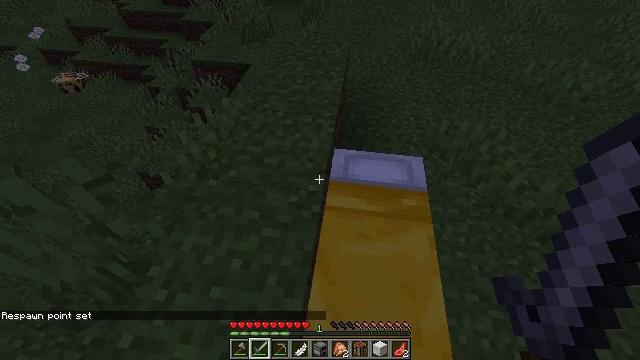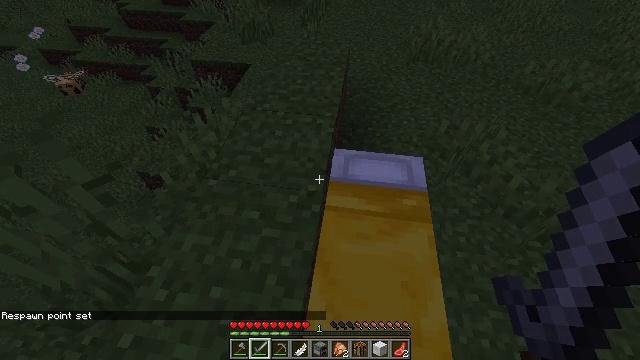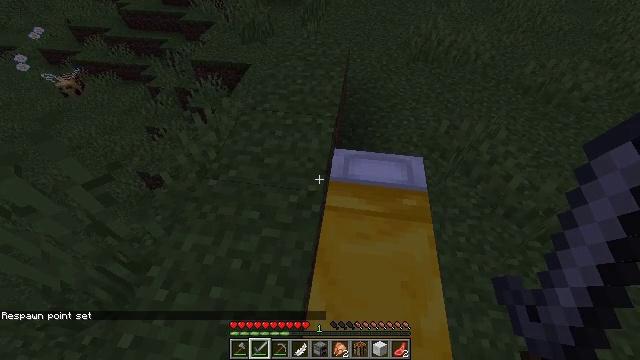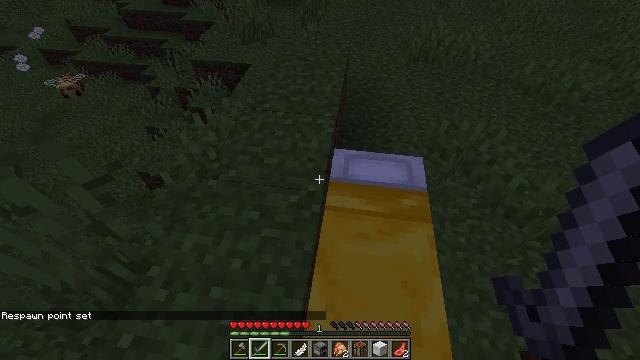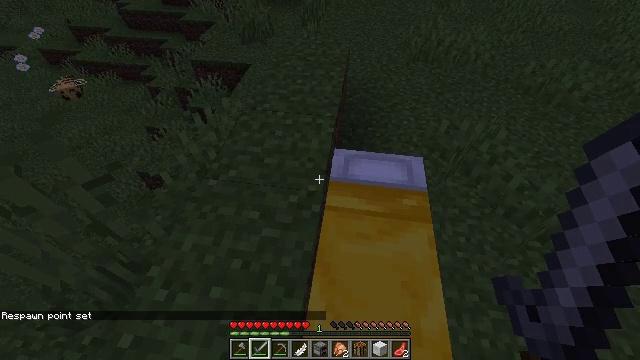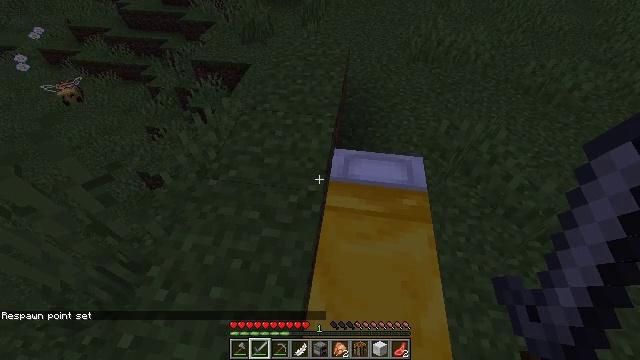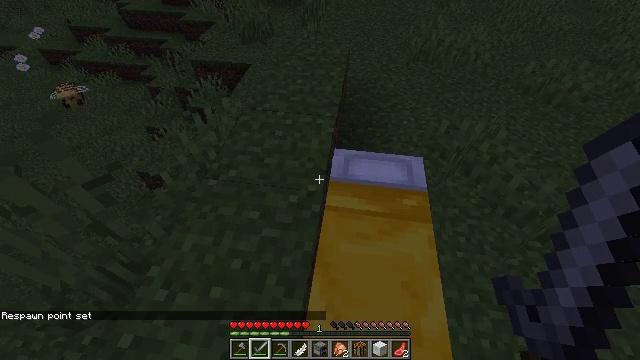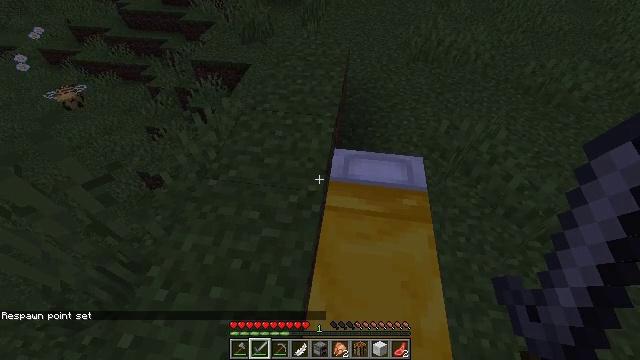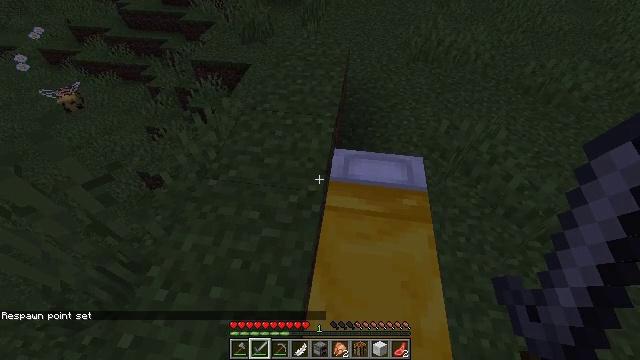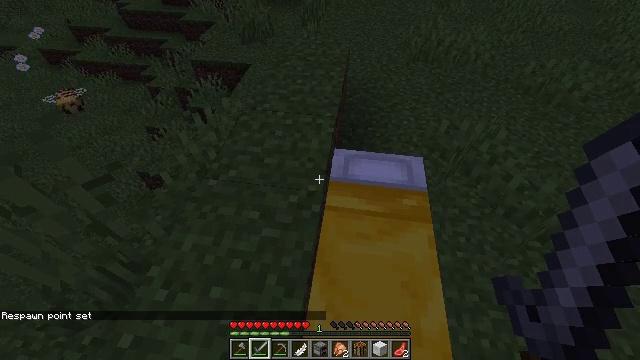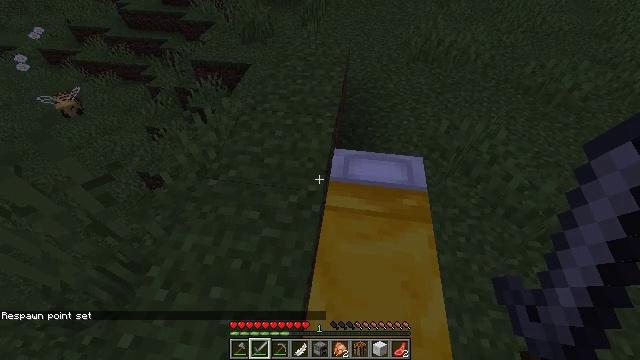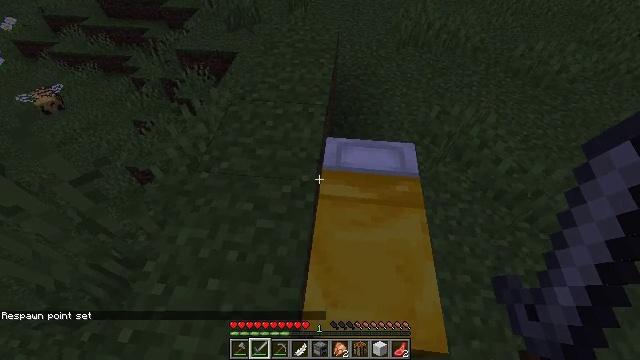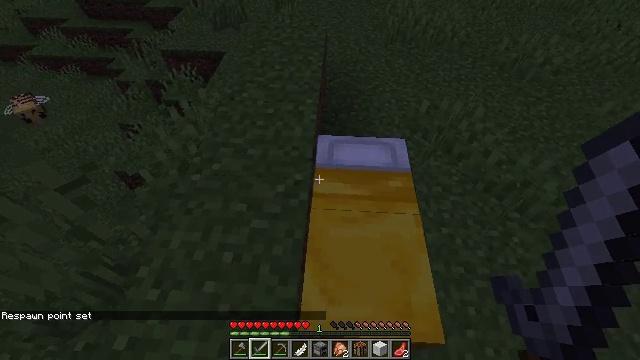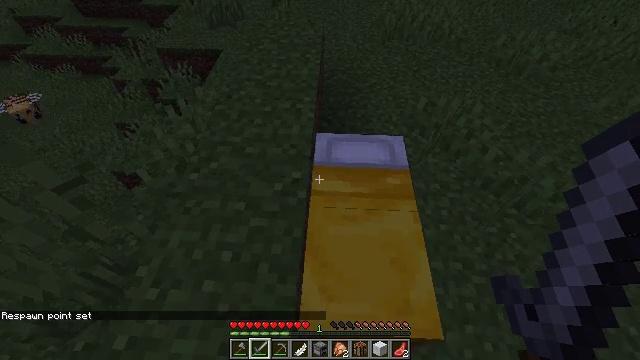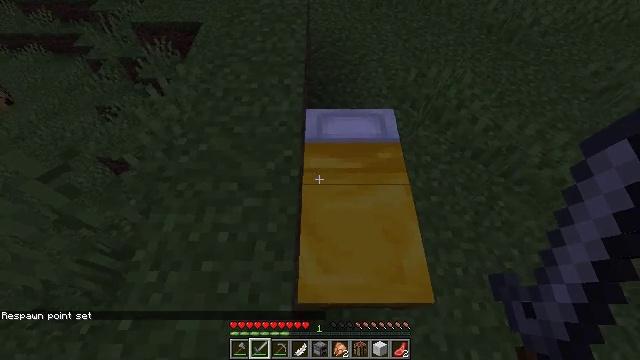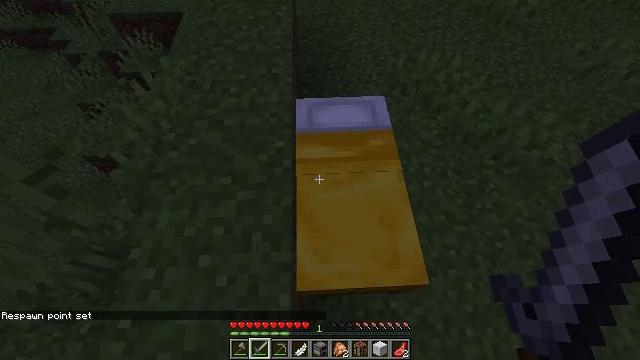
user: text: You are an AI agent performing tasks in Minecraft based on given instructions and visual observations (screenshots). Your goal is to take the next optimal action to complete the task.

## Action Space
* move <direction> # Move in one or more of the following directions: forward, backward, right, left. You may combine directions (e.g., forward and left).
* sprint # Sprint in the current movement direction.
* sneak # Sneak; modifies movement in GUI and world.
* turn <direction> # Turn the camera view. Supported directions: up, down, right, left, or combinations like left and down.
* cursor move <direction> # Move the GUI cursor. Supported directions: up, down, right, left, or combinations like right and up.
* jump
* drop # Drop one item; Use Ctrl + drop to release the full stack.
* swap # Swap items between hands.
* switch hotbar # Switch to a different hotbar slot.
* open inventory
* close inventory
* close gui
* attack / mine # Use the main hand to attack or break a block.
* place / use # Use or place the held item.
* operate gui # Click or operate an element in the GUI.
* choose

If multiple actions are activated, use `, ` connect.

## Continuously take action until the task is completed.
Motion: motion action
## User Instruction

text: Break the yellow bed.
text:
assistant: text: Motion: no_op
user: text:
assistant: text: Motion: no_op
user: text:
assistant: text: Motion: no_op
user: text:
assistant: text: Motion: no_op
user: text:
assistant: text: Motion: no_op
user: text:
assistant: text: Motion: no_op
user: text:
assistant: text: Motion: no_op
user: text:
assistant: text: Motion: no_op
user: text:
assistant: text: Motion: no_op
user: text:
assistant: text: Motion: no_op
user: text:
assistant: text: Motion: turn right and down
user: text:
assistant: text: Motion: turn right
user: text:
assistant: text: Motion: no_op
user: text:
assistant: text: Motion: turn right and down
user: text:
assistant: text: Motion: turn right and down
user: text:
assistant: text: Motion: turn down
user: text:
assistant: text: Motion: use / place
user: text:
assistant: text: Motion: use / place
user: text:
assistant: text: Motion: use / place
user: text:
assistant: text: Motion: turn left
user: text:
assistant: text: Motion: no_op
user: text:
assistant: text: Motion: no_op
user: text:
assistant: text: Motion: no_op
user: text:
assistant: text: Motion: no_op
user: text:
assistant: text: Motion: no_op
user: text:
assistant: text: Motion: no_op
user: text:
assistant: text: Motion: no_op
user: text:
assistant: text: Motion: no_op
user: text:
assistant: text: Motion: no_op
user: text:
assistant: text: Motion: turn right